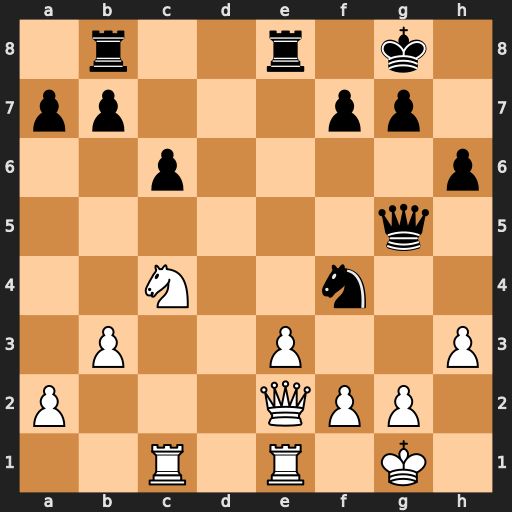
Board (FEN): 1r2r1k1/pp3pp1/2p4p/6q1/2N2n2/1P2P2P/P3QPP1/2R1R1K1
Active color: w
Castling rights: -
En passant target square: -
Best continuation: exf4 Rxe2 fxg5